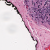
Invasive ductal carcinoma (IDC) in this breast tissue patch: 0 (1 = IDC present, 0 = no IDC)